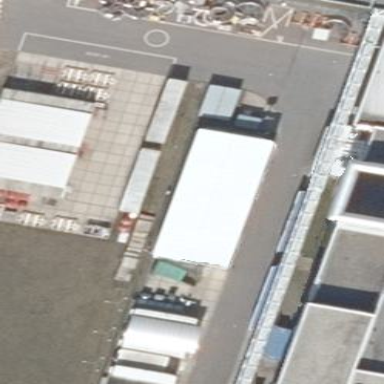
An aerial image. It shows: Warehouse building.